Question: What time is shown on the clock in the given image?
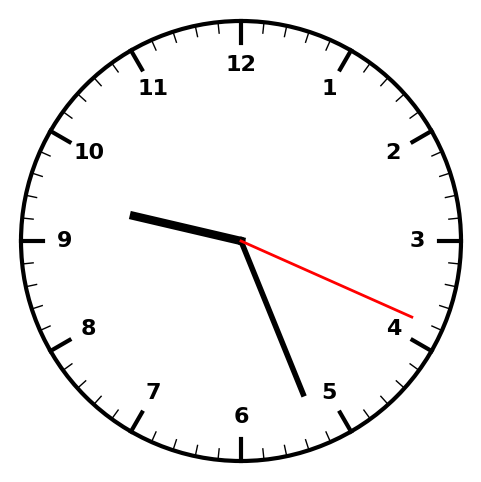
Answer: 09:26:19